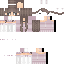
A female human skin with pale skin, wearing brown long hair dressed in a blue tshirt and brown pants, featuring a closed mouth.